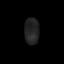
Tissue: skin
Cell type: Epithelial cells
Senescence score: 0.6897
Nuclear area (px): 389
Mean DAPI intensity: 35.172